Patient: sex F, age 58
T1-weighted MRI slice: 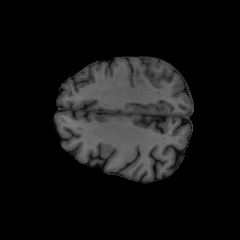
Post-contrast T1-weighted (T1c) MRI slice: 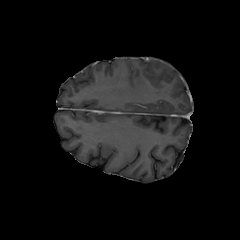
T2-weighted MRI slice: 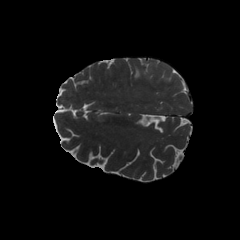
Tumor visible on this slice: yes
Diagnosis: Glioblastoma, IDH-wildtype
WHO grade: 4